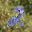
Label: 2